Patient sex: M
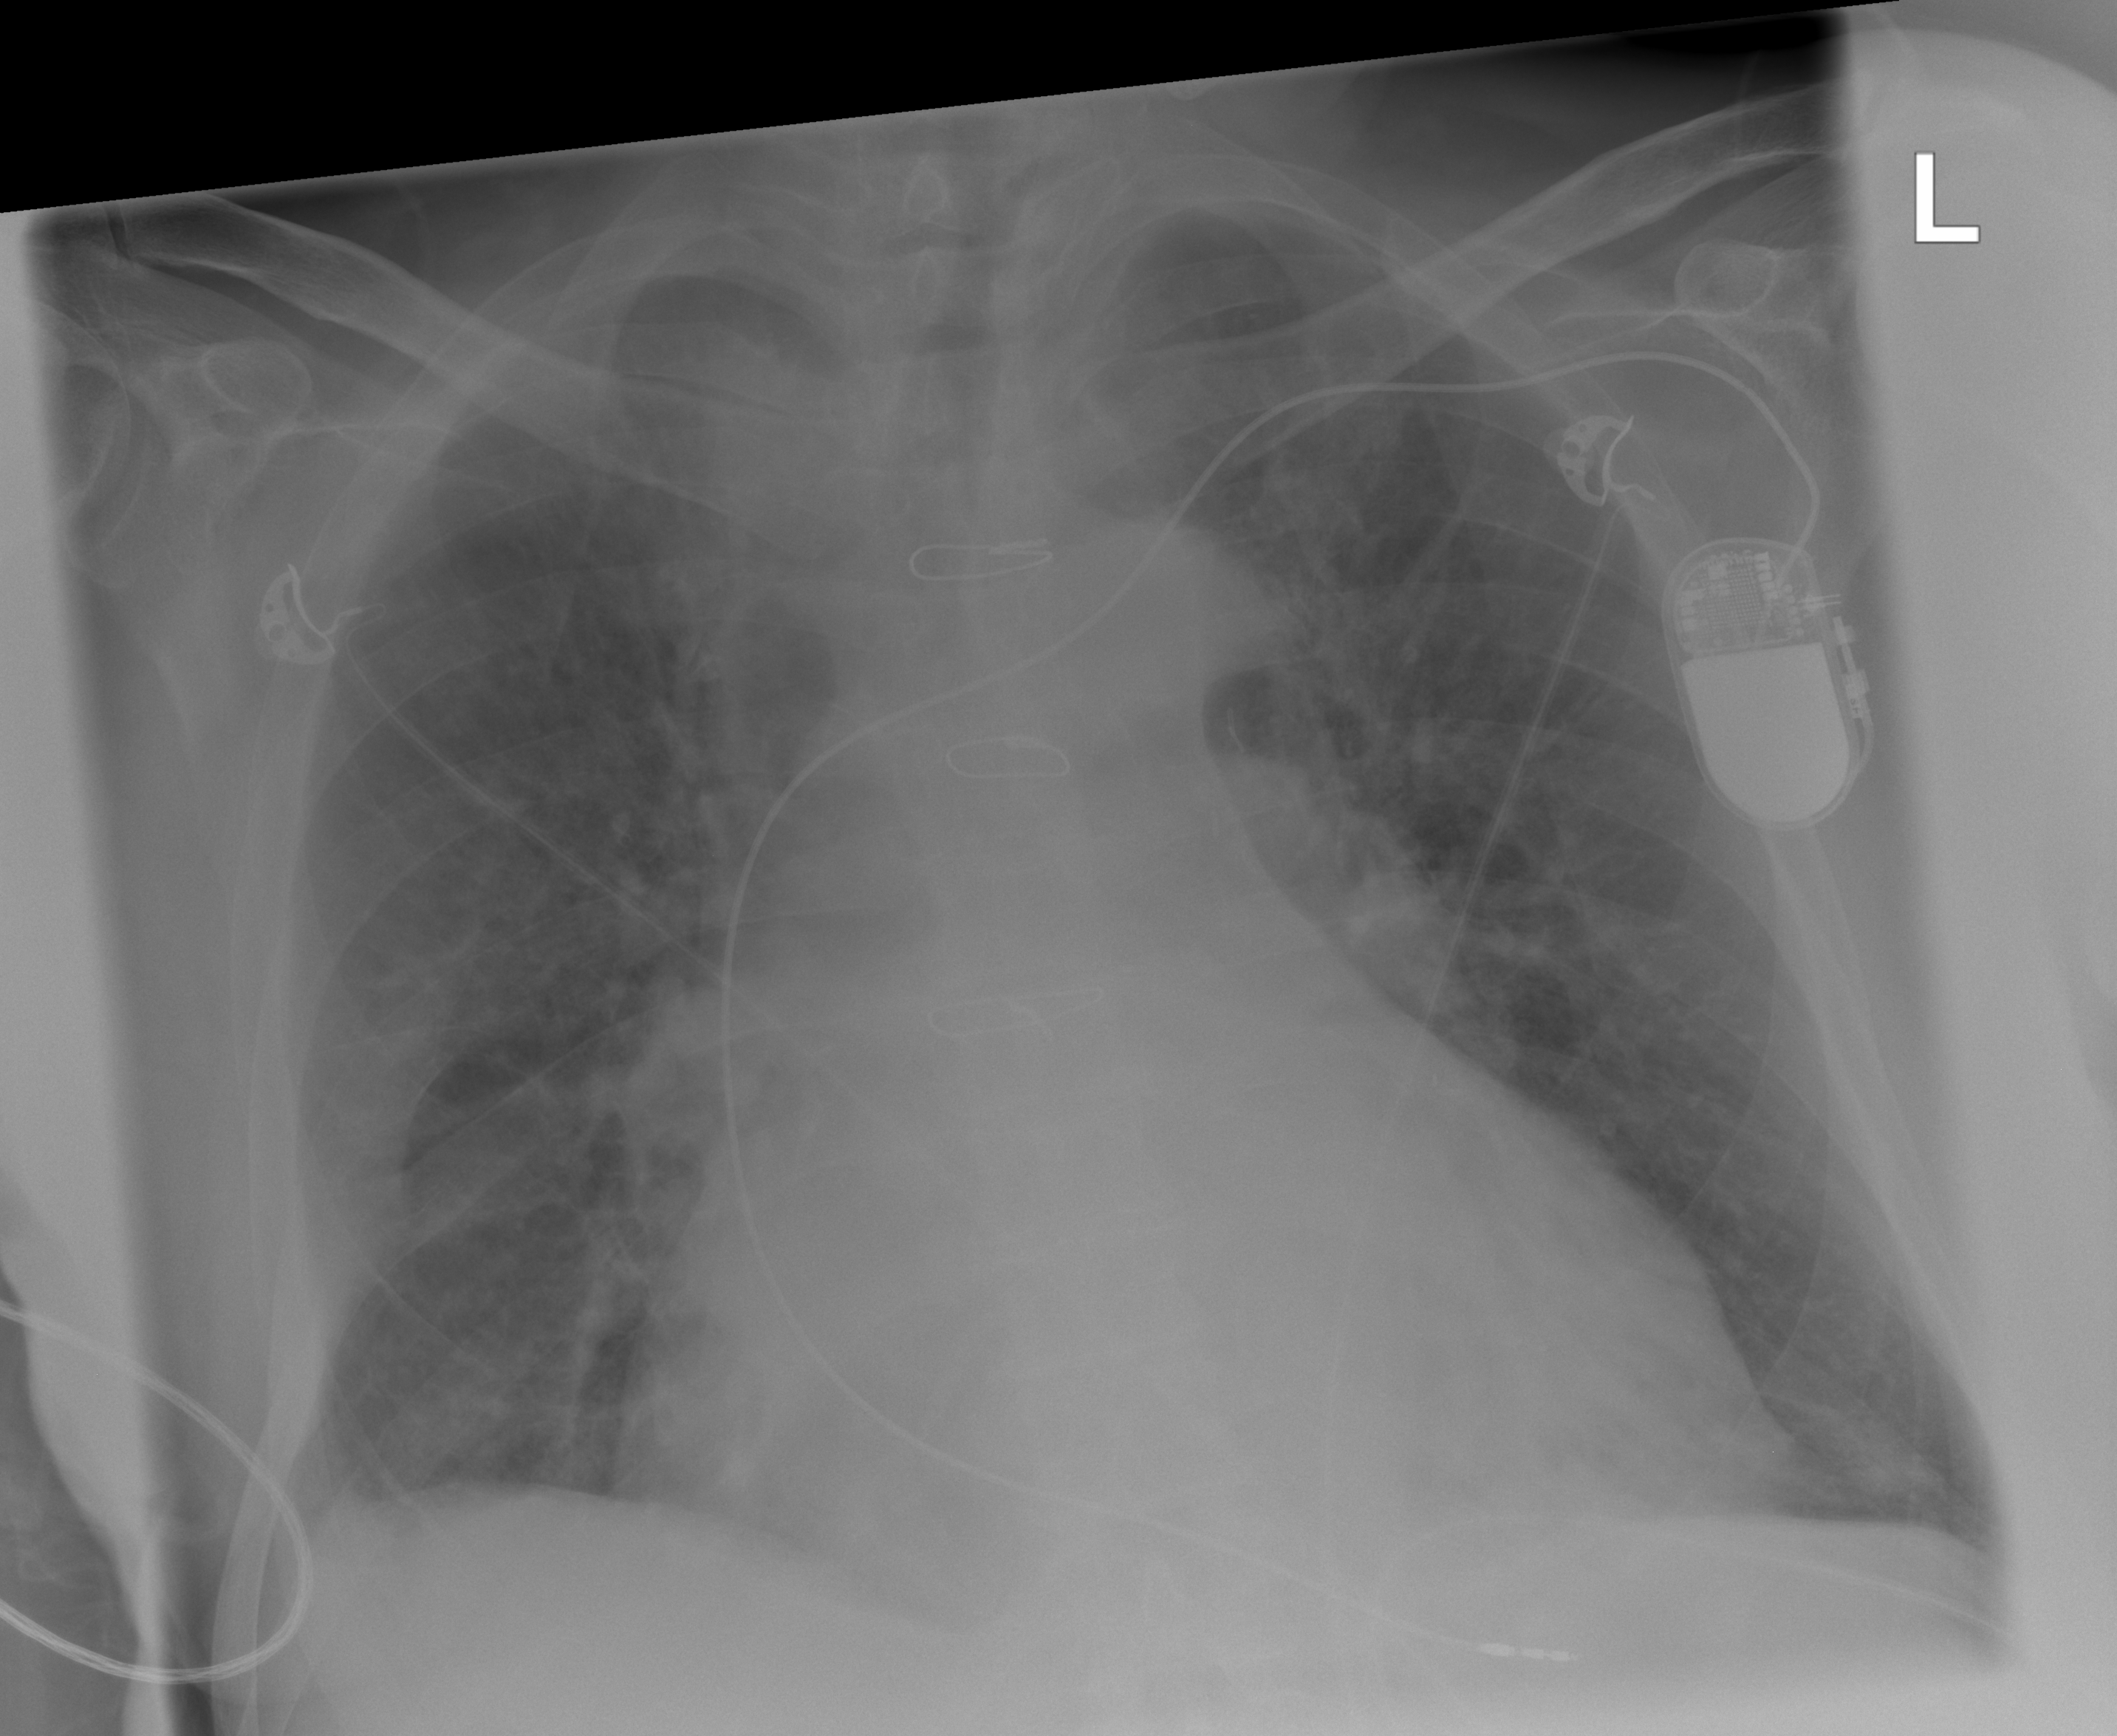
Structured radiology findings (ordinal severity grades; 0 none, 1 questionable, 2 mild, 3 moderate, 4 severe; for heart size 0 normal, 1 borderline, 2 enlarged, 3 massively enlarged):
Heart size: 3
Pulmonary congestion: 2
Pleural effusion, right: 0
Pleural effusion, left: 0
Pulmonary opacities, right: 0
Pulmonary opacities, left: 0
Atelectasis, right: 0
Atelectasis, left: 0